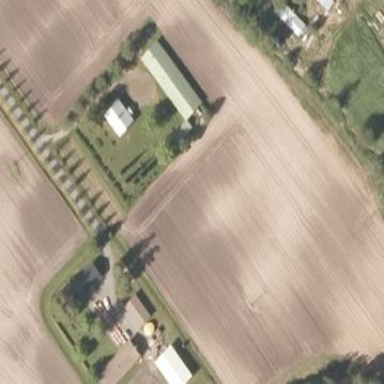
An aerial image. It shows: Farmyard area.